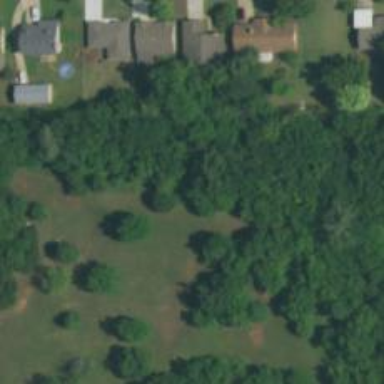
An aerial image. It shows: Disc golf hole.